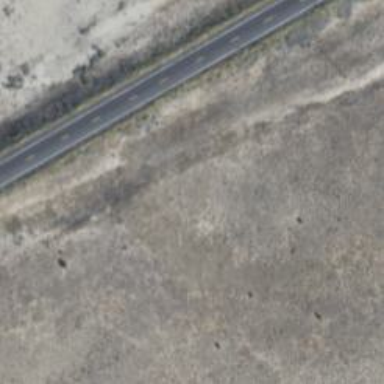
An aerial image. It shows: Abandoned road.